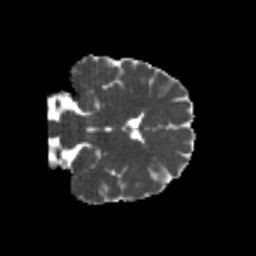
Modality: MD
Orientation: coronal
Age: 21
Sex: female
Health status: healthy
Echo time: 0.074 s